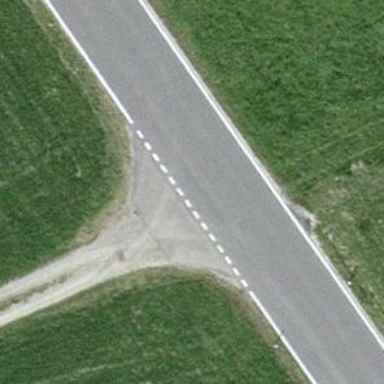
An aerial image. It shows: Tertiary road with asphalt surface.